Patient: sex M, age 64
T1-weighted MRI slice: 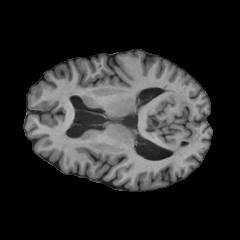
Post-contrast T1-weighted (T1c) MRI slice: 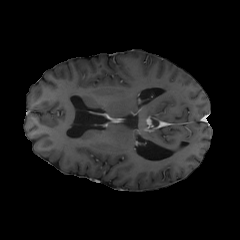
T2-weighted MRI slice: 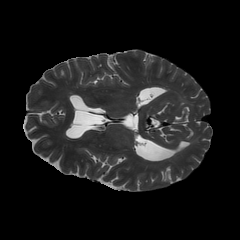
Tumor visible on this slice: no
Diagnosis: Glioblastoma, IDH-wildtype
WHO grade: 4